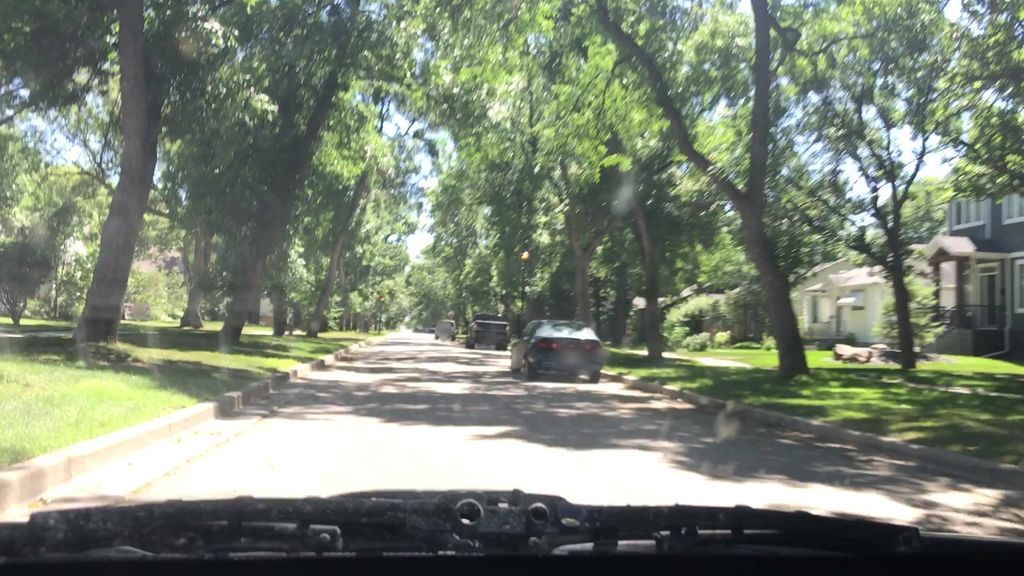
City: winnipeg